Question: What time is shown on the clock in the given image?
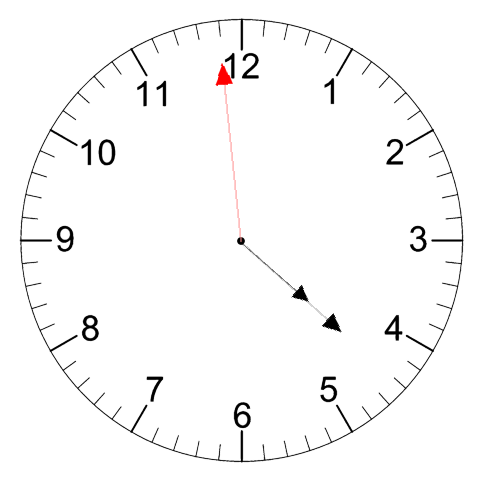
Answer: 04:21:59